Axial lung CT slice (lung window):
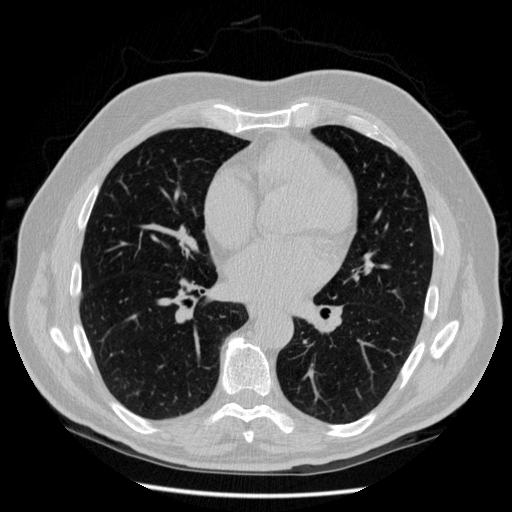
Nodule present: no